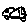
Label: car